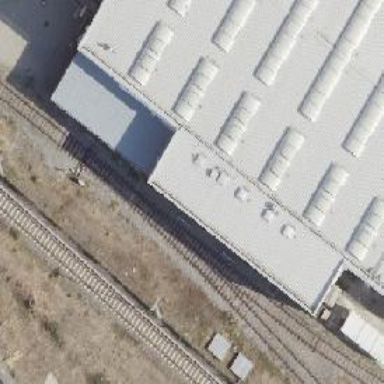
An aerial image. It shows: Railway switch.